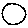
Label: circle